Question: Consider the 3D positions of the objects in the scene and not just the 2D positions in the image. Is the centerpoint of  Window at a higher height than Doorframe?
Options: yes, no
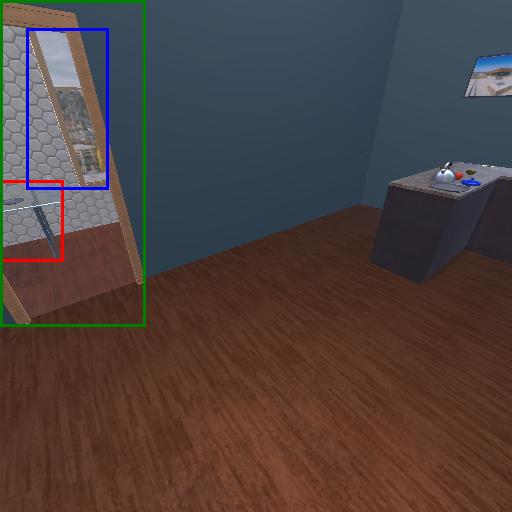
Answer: yes